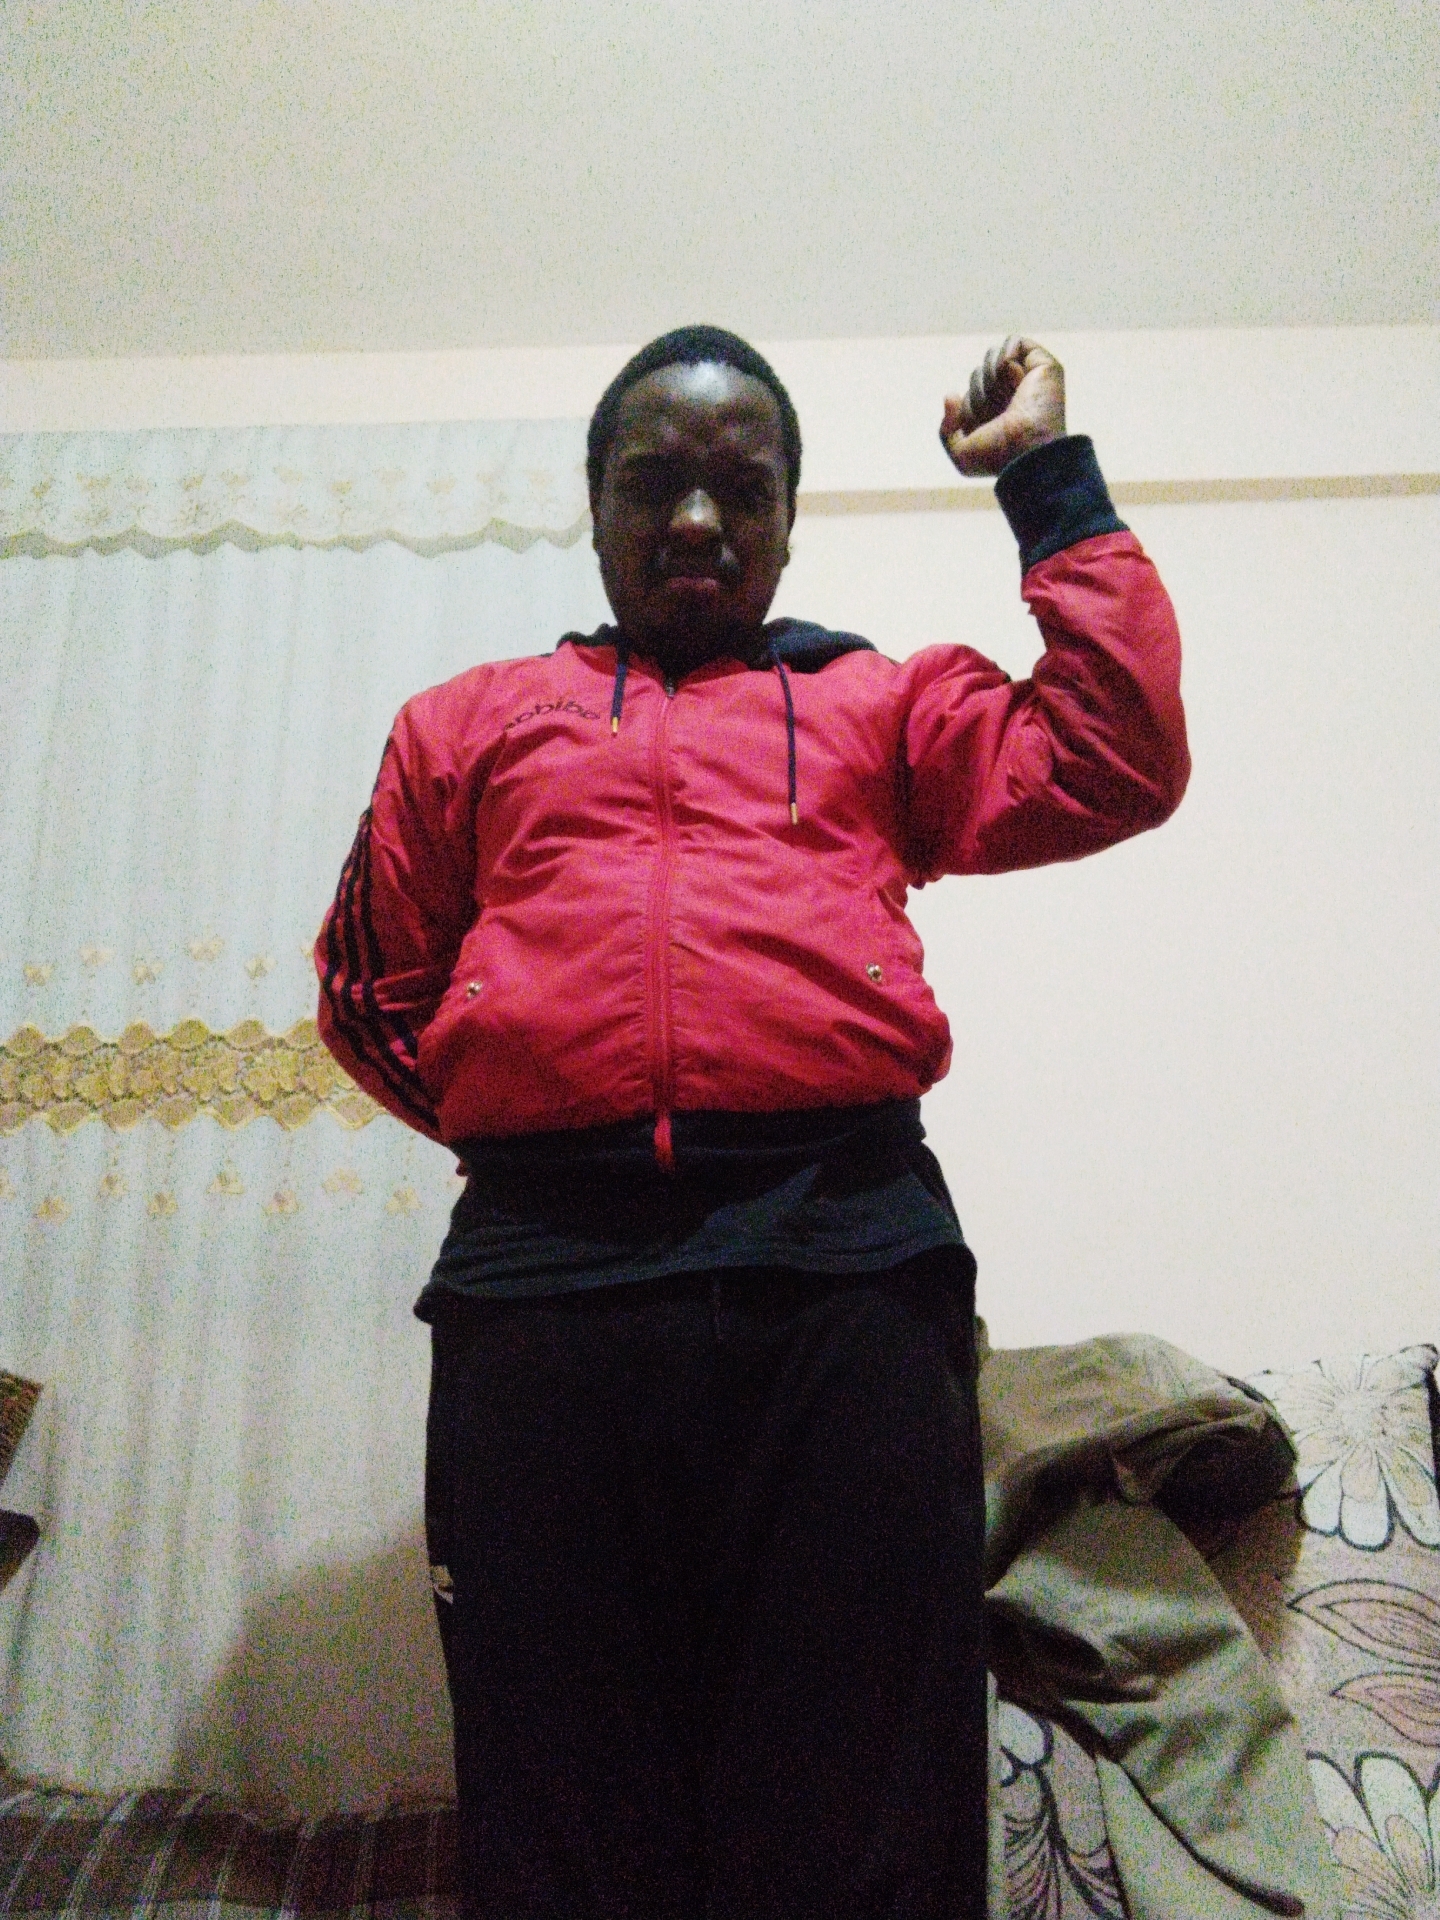
Label: noise